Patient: sex F, age 39
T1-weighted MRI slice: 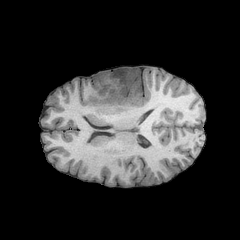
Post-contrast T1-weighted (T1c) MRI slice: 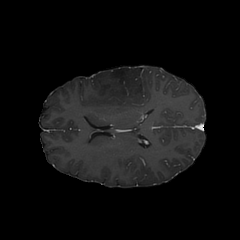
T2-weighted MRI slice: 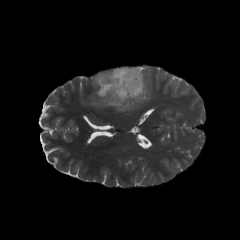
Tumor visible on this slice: yes
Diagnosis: Astrocytoma, IDH-mutant
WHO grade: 2